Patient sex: F
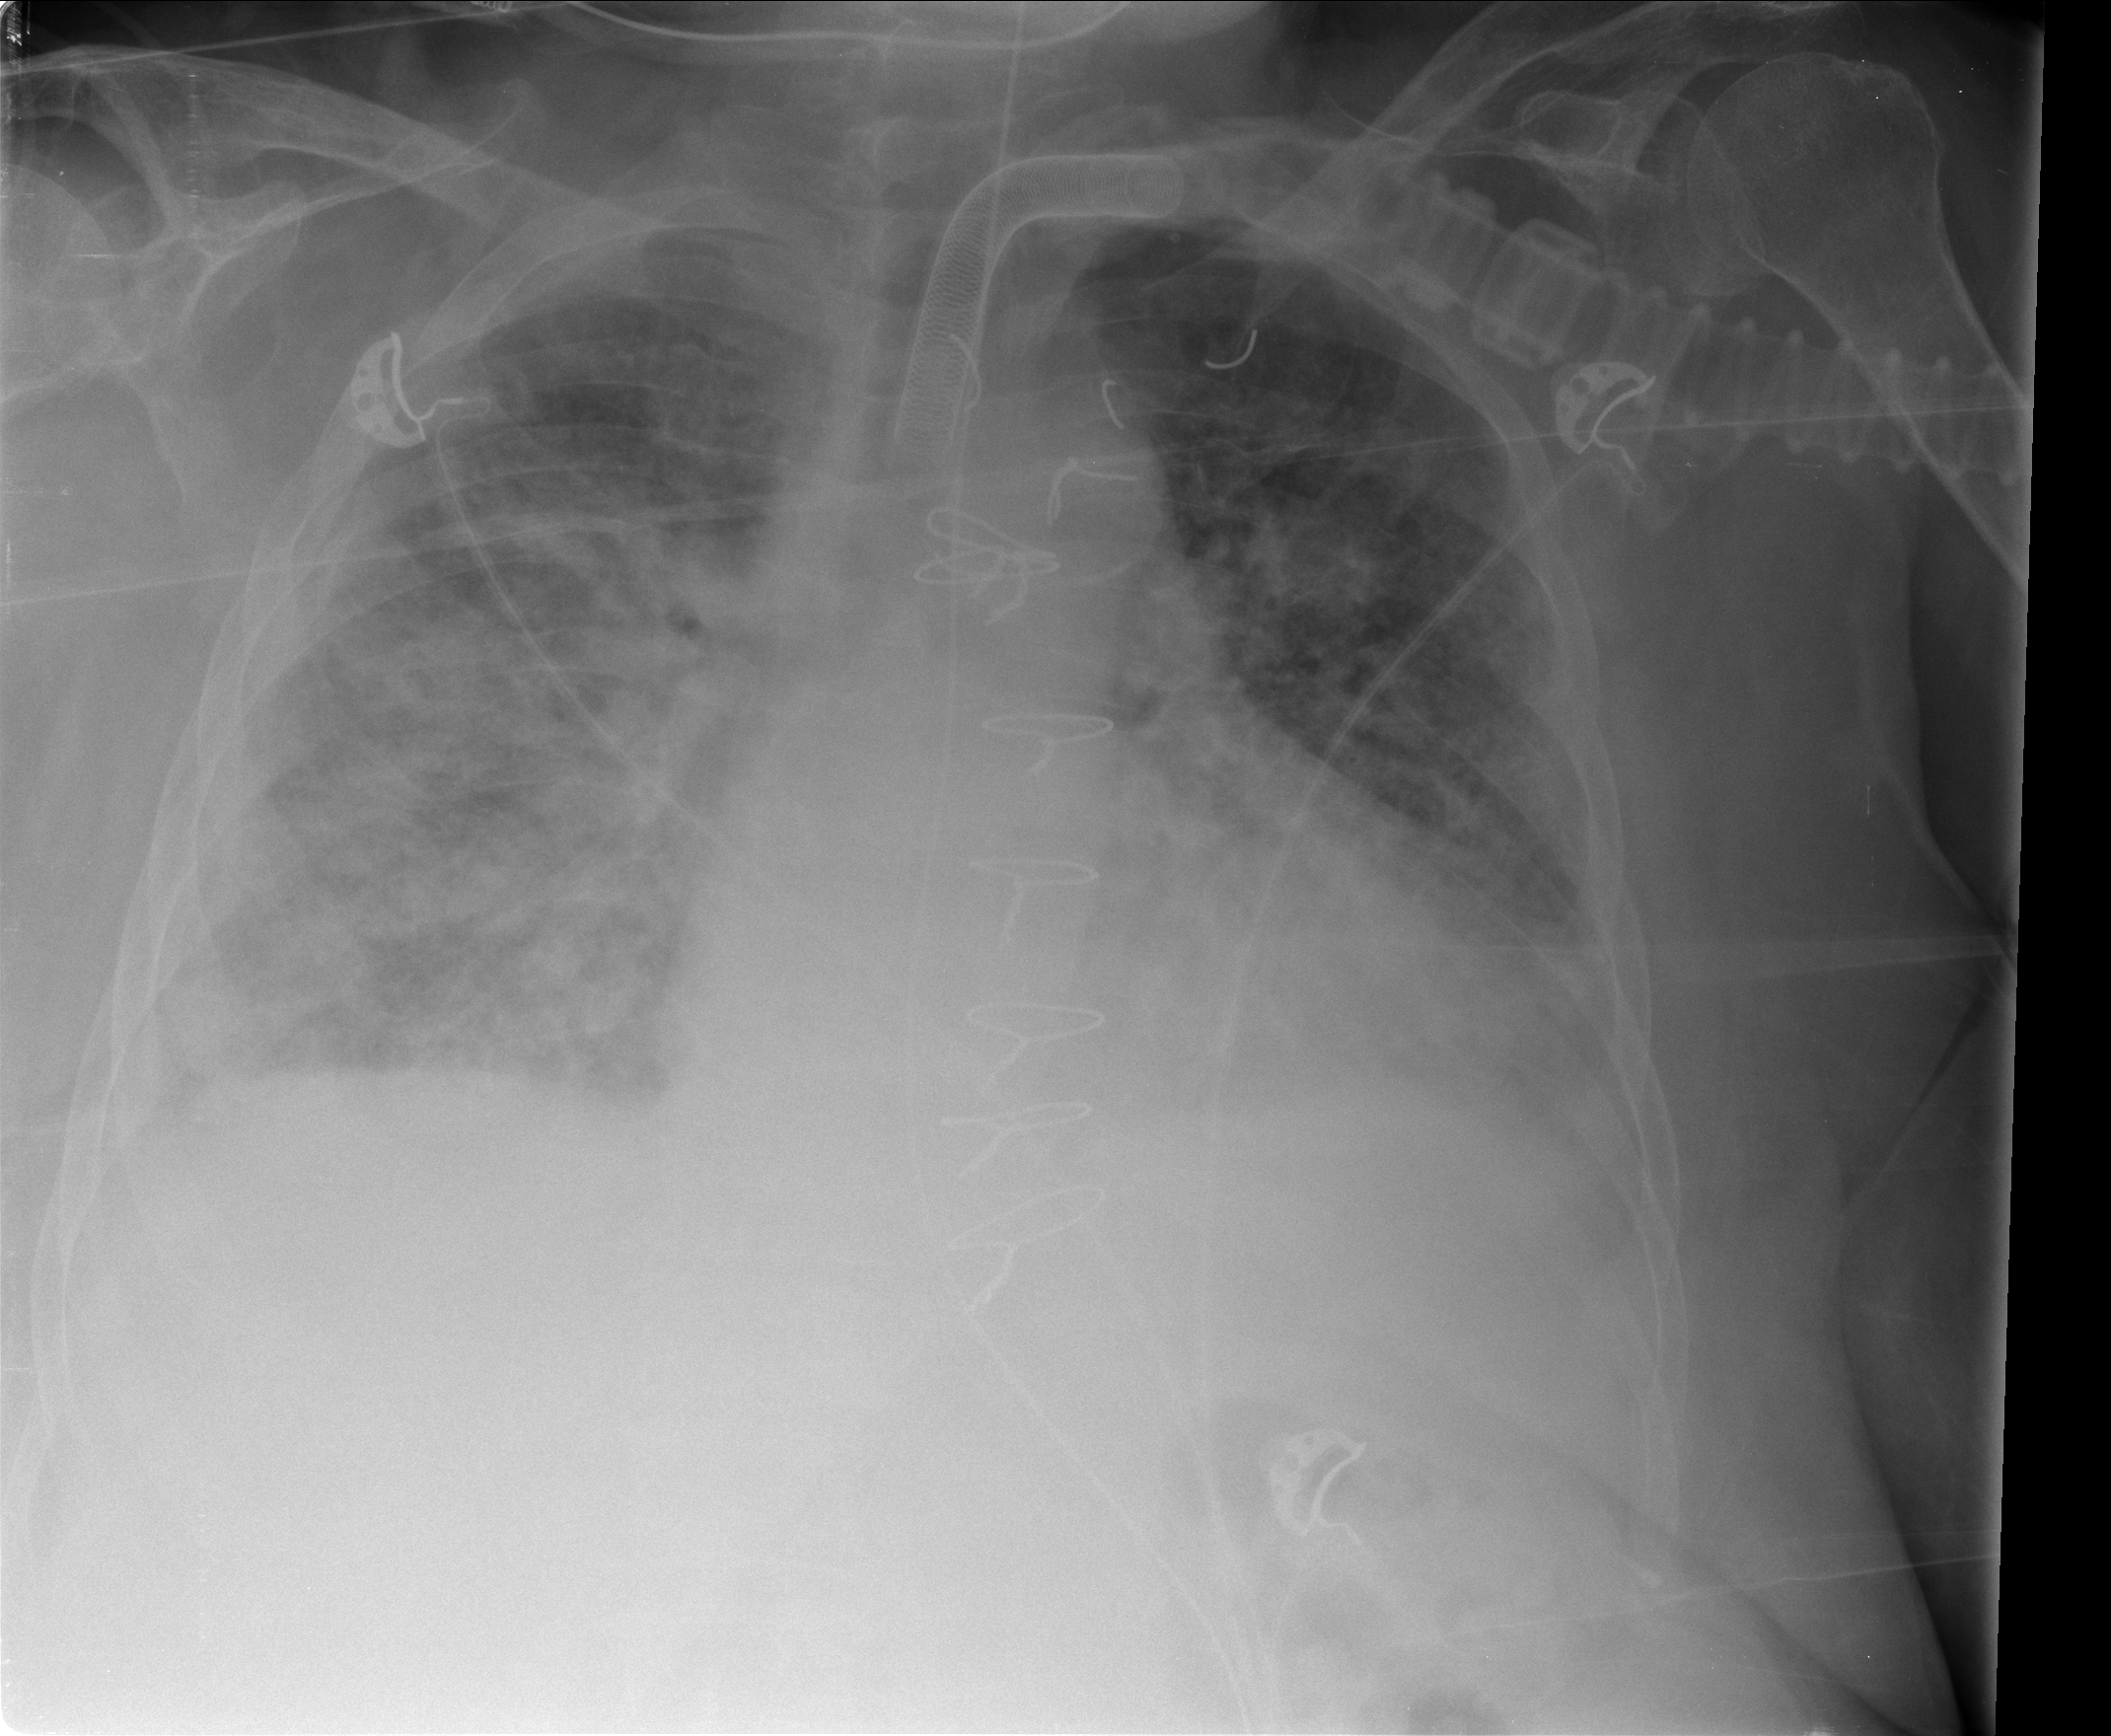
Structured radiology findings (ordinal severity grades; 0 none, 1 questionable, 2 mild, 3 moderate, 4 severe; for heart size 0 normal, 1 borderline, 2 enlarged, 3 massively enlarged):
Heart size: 2
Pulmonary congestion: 3
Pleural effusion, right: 2
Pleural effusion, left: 2
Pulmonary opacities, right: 4
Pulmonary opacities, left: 3
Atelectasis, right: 3
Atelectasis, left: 3